Current action and preconditions to check: trajectory_clear

Your task: For each precondition in the list above, predict whether it will hold at this action.

Consider the current scene as observed from the mobile robot's camera, and analyze the predicted future states of all dynamic agents (e.g., people, animals, vehicles, or any moving entities) within the NEXT SECOND.

IMPORTANT: Only answer "very likely" if you are absolutely certain—based on strong, clear evidence—that a dynamic agent will violate the precondition in the predicted future state. Do NOT answer "very likely" for unlikely, ambiguous, or low-probability risks.

Ask yourself for each precondition: Is there a high probability, with clear and convincing evidence, that the predicted future states of any dynamic agent will interfere with the predicted future state of the currently executing action within the NEXT SECOND, causing that precondition to fail?

Assess the risk level based on these predictions. Use "likely" or "very likely" if motions create a clear risk of interference.

Use "neutral" or "improbable" if agents are nearby but their predicted paths are clearly diverging or non-conflicting.

Failure Risk Categories: "very improbable", "improbable", "neutral", "likely", "very likely"

Answer Format: Output ONLY the probability_of_failure value from these categories: "very improbable", "improbable", "neutral", "likely", "very likely"

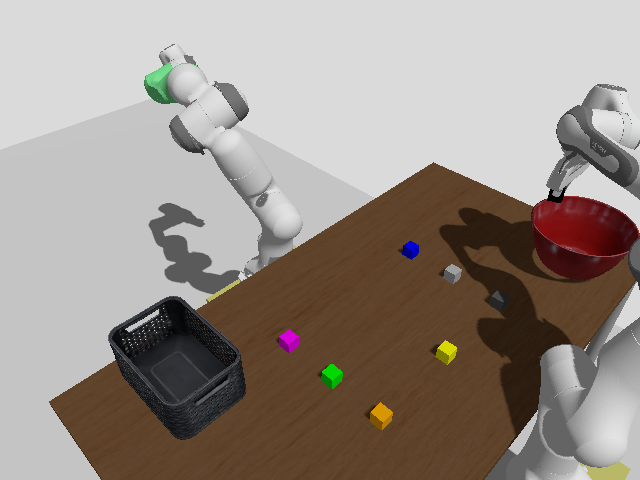

Answer: very improbable